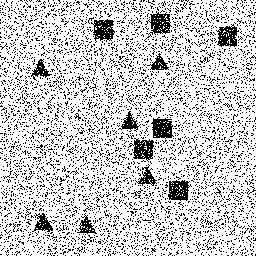
Squares: 6
Triangles: 6
Stars: 0
Total shapes: 12